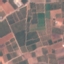
Land use / land cover: PermanentCrop